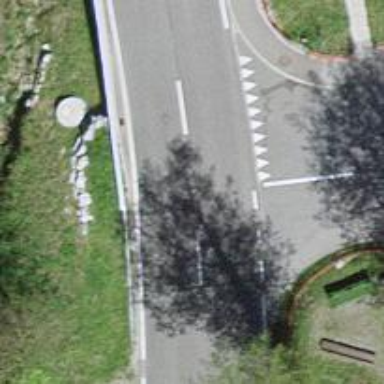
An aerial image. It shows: Secondary road with asphalt surface.